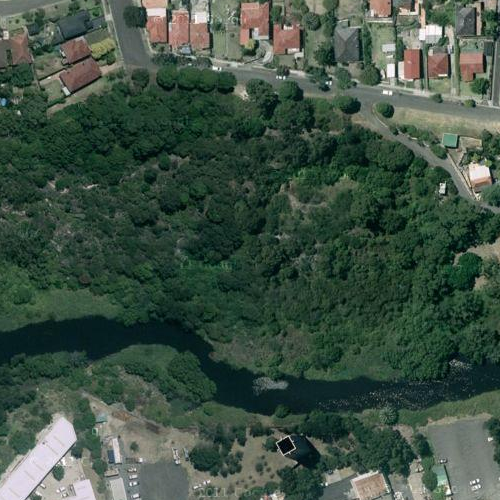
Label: sydney